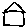
Label: house